七年级 · 画法几何学
(2021・汾阳市期末) 如图 1, 直线 $A B / / C D$, 直线 $E F$ 交 $A B$ 于点 $E$, 交 $C D$ 于点 $F$, 点 $G$ 和点 $H$ 分别是直线 $A B$ 和 $C D$ 上的动点, 作直线 $G H, E I$ 平分 $\angle A E F, H I$ 平分 $\angle C H G, E I$ 与 $H I$ 交于点 $I$.

图 1

图 2

图 3

(1) 如图 1, 点 $G$ 在点 $E$ 的左侧, 点 $H$ 在点 $F$ 的右侧, 若 $\angle A E F=70^{\circ}, \angle C H G=60^{\circ}$, 求 $\angle E I H$ 的度数. (2) 如图 2, 点 $G$ 在点 $E$ 的右侧, 点 $H$ 也在点 $F$ 的右侧, 若 $\angle A E F=\alpha, \angle C H G=\beta$, 其他条件不变,求 $\angle E I H$ 的度数. (3) 如图 3, 点 $G$ 在点 $E$ 的右侧, 点 $H$ 也在点 $F$ 的右侧, $\angle G H C$ 的平分线 $H J$ 交 $\angle K E G$的平分线 $E J$ 于点 $J$. 其他条件不变, 若 $\angle A E F=\alpha, \angle C H G=\beta$, 求 $\angle E J H$ 的度数.
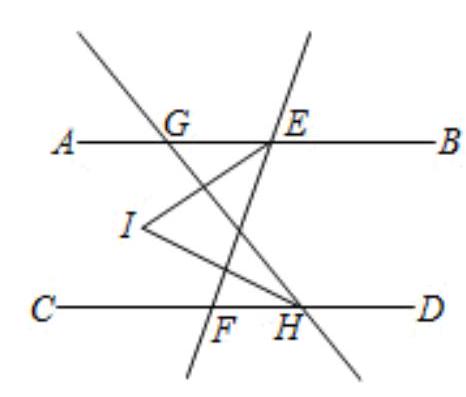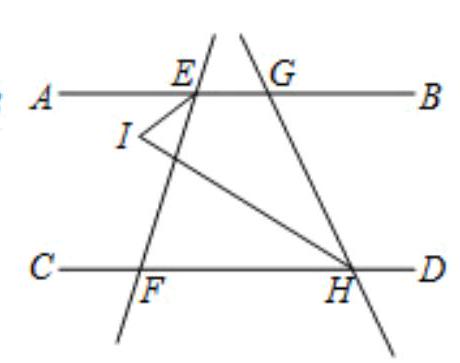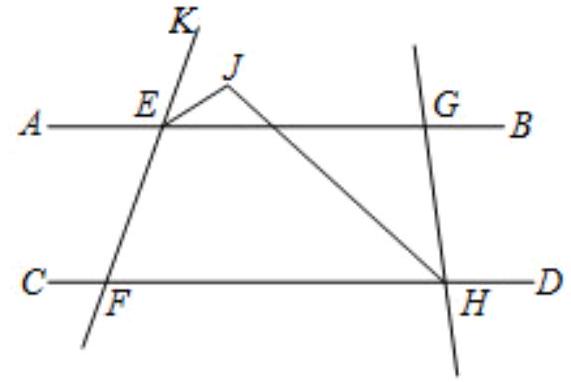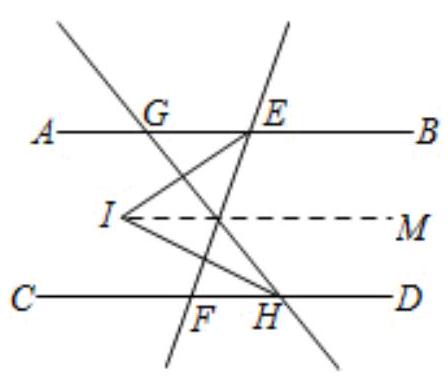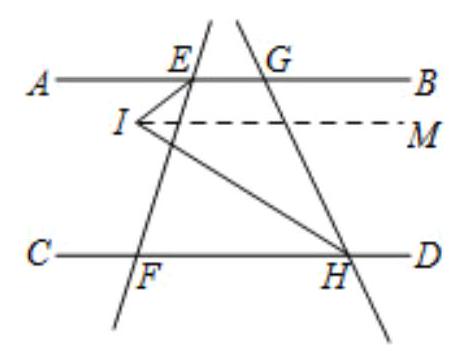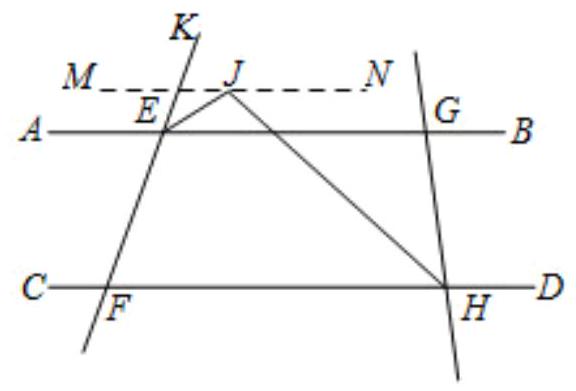
答案: (1) 解: 如图 1 , 过点 $I$ 作 $I M / / A B$,

图 1

$\because E I$ 平分 $\angle A E F, H I$ 平分 $\angle C H G, \angle A E F=70^{\circ}, \angle C H G=60^{\circ}$,

$\therefore \angle A E I=35^{\circ}, \angle C H I=30^{\circ}$,

$\because I M / / A B, \quad \therefore \angle M I E=\angle A E I=35^{\circ}$,

$\because A B / / C D, I M / / A B, \quad \therefore I M / / C D, \quad \therefore \angle M I H=\angle C H I=30^{\circ}$,

$\therefore \angle E I H=\angle M I E+\angle M I H=35^{\circ}+30^{\circ}=65^{\circ} ;$

(2) 解：如图 2, 过点 $I$ 作 $I M / / A B$,

$\because E I$ 平分 $\angle A E F, H I$ 平分 $\angle C H G, \angle A E F=\alpha, \angle C H G=\beta$,

图 2

$\therefore \angle A E I=\frac{1}{2} \alpha, \angle C H I=\frac{1}{2} \beta$,

$\because I M / / A B, \quad \therefore \angle M I E=\angle A E I=\frac{1}{2} \alpha$,

$\because A B / / C D, \quad I M / / A B, \quad \therefore I M / / C D$

$\therefore \angle M I H=\angle C H I=\frac{1}{2} \beta, \therefore \angle E I H=\angle M I E+\angle M I H=\frac{1}{2} \alpha+\frac{1}{2} \beta$;

（3）解：如图 3, 过点 $J$ 作 $M N / / A B, \because \angle A E F=\alpha, \therefore \angle K E B=\alpha$,

$\because E J$ 平分 $\angle K E B, H J$ 平分 $\angle C H G, \angle K E B=\alpha, \angle C H G=\beta$,

图 3

$\therefore \angle J E G=\frac{1}{2} \alpha, \angle J H F=\frac{1}{2} \beta$,

$\because M N / / A B, \therefore \angle M J E=\angle J E G=\frac{1}{2} \alpha$,

$\because A B / / C D, M N / / A B, \therefore M N / / C D, \therefore \angle N J H=\angle C H J=\frac{1}{2} \beta$,

$\therefore \angle E J H=180^{\circ}-\angle M J E-\angle N J H=180^{\circ}-\frac{1}{2} \alpha-\frac{1}{2} \beta$.
解析: ) 过点 $I$ 作 $I M / / A B$, 依据平行线的性质以及角平分线的定义, 即可得到 $\angle E I H$ 的度数.

(2) 过点 $I$ 作 $I M / / A B$, 依据平行线的性质以及角平分线的定义, 即可得到 $\angle E I H$ 的度数.

(3) 过点 $J$ 作 $M N / / A B$, 依据平行线的性质、对顶角相等以及角平分线的定义, 即可得到 $\angle E J H$ 的度数.

【答案】 (1) 解: 如图 1 , 过点 $I$ 作 $I M / / A B$,

图 1

$\because E I$ 平分 $\angle A E F, H I$ 平分 $\angle C H G, \angle A E F=70^{\circ}, \angle C H G=60^{\circ}$,

$\therefore \angle A E I=35^{\circ}, \angle C H I=30^{\circ}$,

$\because I M / / A B, \quad \therefore \angle M I E=\angle A E I=35^{\circ}$,

$\because A B / / C D, I M / / A B, \quad \therefore I M / / C D, \quad \therefore \angle M I H=\angle C H I=30^{\circ}$,

$\therefore \angle E I H=\angle M I E+\angle M I H=35^{\circ}+30^{\circ}=65^{\circ} ;$

(2) 解：如图 2, 过点 $I$ 作 $I M / / A B$,

$\because E I$ 平分 $\angle A E F, H I$ 平分 $\angle C H G, \angle A E F=\alpha, \angle C H G=\beta$,

图 2

$\therefore \angle A E I=\frac{1}{2} \alpha, \angle C H I=\frac{1}{2} \beta$,

$\because I M / / A B, \quad \therefore \angle M I E=\angle A E I=\frac{1}{2} \alpha$,

$\because A B / / C D, \quad I M / / A B, \quad \therefore I M / / C D$

$\therefore \angle M I H=\angle C H I=\frac{1}{2} \beta, \therefore \angle E I H=\angle M I E+\angle M I H=\frac{1}{2} \alpha+\frac{1}{2} \beta$;

（3）解：如图 3, 过点 $J$ 作 $M N / / A B, \because \angle A E F=\alpha, \therefore \angle K E B=\alpha$,

$\because E J$ 平分 $\angle K E B, H J$ 平分 $\angle C H G, \angle K E B=\alpha, \angle C H G=\beta$,

图 3

$\therefore \angle J E G=\frac{1}{2} \alpha, \angle J H F=\frac{1}{2} \beta$,

$\because M N / / A B, \therefore \angle M J E=\angle J E G=\frac{1}{2} \alpha$,

$\because A B / / C D, M N / / A B, \therefore M N / / C D, \therefore \angle N J H=\angle C H J=\frac{1}{2} \beta$,

$\therefore \angle E J H=180^{\circ}-\angle M J E-\angle N J H=180^{\circ}-\frac{1}{2} \alpha-\frac{1}{2} \beta$.

【点睛】本题主要考查了平行线的判定与性质的综合运用, 用到的知识点为: 两直线平行, 内错角相等.